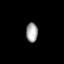
Tissue: lung
Cell type: Pericytes
Senescence score: 0.6439
Nuclear area (px): 222
Mean DAPI intensity: 164.293